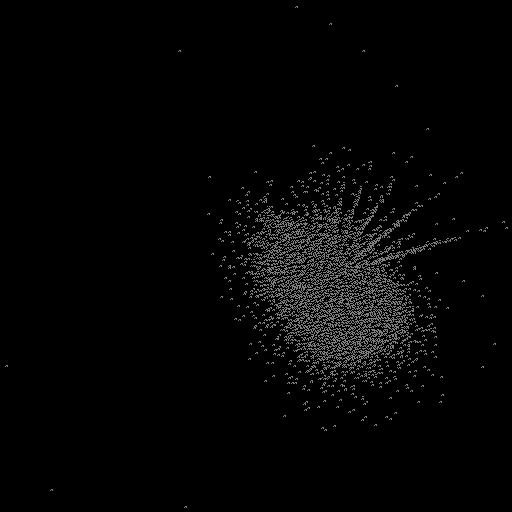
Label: supernova